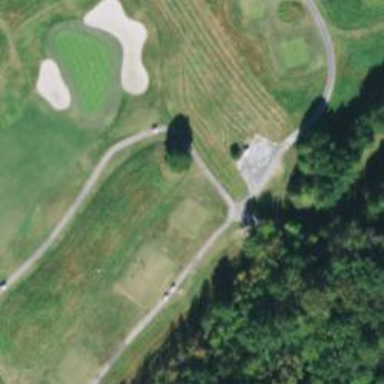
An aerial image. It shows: Pathway for golfing.